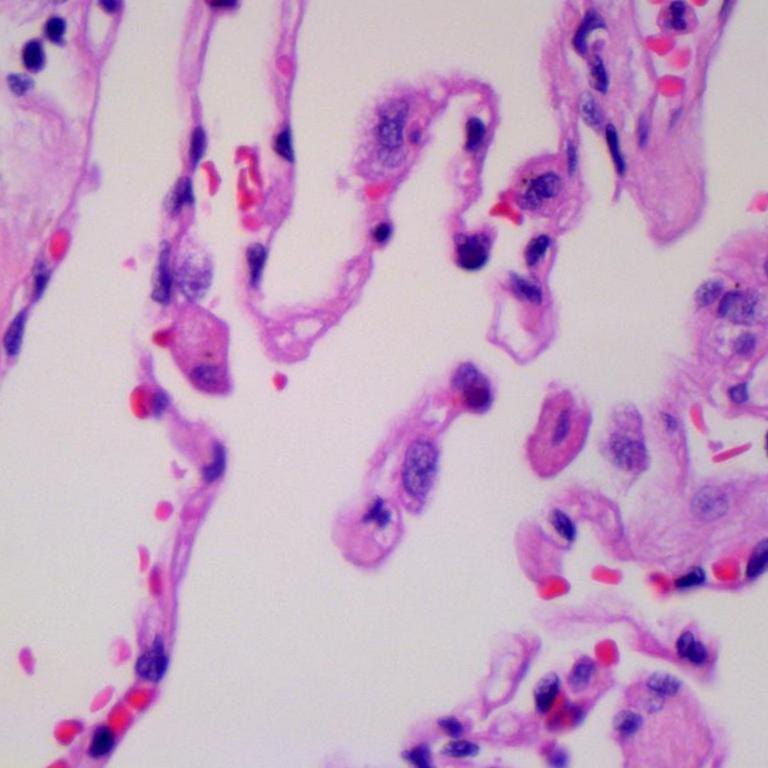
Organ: lung
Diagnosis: benign